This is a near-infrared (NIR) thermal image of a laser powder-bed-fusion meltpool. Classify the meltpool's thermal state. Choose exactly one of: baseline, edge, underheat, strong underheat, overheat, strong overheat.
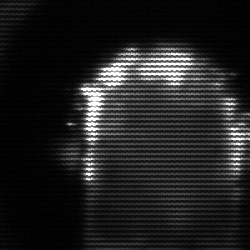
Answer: baseline